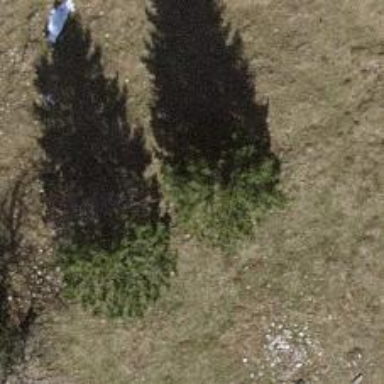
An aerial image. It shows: Beautiful tree in nature.